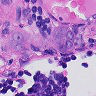
Metastatic tissue present: yes